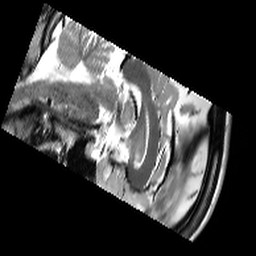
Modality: T2w
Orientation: sagittal
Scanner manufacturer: siemens
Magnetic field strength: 3 T
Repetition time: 10.64 s
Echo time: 0.05 s